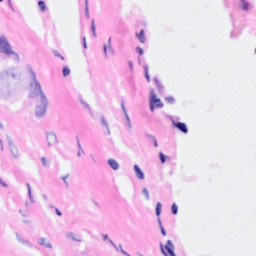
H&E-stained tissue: Breast